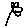
Label: flower